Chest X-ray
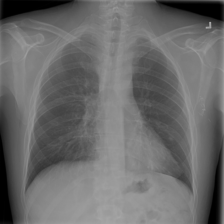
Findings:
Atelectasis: negative
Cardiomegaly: negative
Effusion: negative
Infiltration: negative
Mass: negative
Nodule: positive
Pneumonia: negative
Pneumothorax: negative
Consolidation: negative
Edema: negative
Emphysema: negative
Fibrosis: negative
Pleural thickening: positive
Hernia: negative